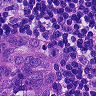
Metastatic tissue present: yes